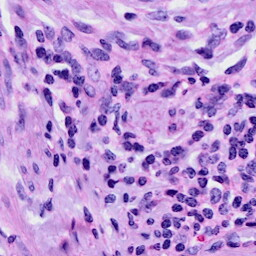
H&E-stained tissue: Cervix